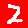
Digit: 2